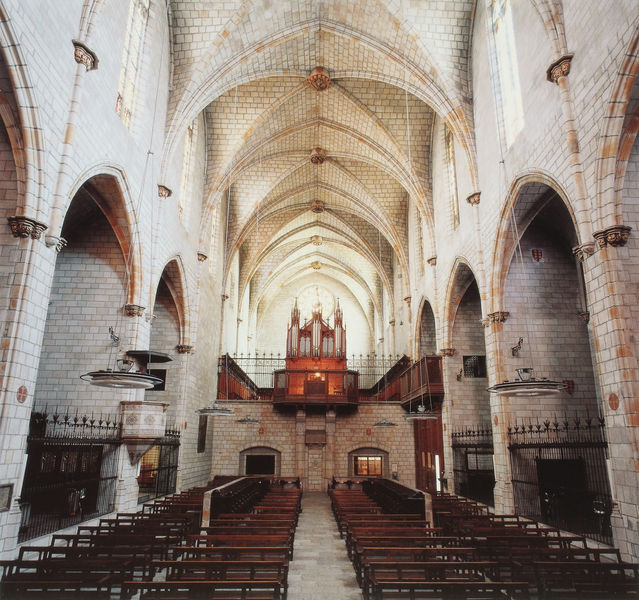
Titel: Königliches Kloster Santa Maria de Pedralbes, Klosterkirche
Standort: Pedralbes bei Barcelona, Kloster Santa Maria de Pedralbes (EU - E - Katalonien)
Schlagwörter: fenster, holz, lampen, säule, stein, innenraum, gitter, kirche, gotik, schiff, bogen, empore, pilaster, arch, arches, architecture, chair, church, hall, lamp, white, window, bench, black, empty, gray, interior, old, windows, brown, floor, sein, bögen, gewölbe, kreuz, rippen, altar, bänke, kreuzrippen, kirchenbänke, mittelschiff, orgel, wood, bestuhlung, dienst, dienste, kanzel, kreuzgratgewölbe, schlusssteine, spitzbogen, hell, stone, building, light, shadow, photo, fence, marble, lights, krypta, temple, cathedral, pews, seats, sitzreihen, halbsäule, brick, bricks, ceiling, gothic, aisle, orgelempore, peaks, colour, frühgotik, organ, oberkirche, stones, plain, vault, photograph, photography, chapel, säulen, pew, tile, archs, block, high, benches, stühle, rosette, vaulted ceiling, rails, sandstein, while, slate, orgelbühne, white stone, coffered, cupula, gothisch, wrought iron, kirchenschiff, frühgothisch, pipe organ, valuted, brought iron, white brick, old church, vaulted cieling